Question: I am using 4 different 'LinearLayout' inside 4 different 'RelativeLayout'
4 different LinearLayout contains 'Imageview' ( 1 'imageview' , 2 'imageview' , 3 'imageview' or 4 'imageview') depending on the number of images avalailable for the specifc layout .
I achieved 1'imageview' , 2'imageview' layout successfully but not able to get 3'imageview' or 4'imageview'
I posted the expected image
I tried QuiltView library <URL> .. Didn't achieved the expected layout.
Also tried StaggeredGridView ...Library showed many errors ...
Hence applied my custom logic to get the expected layout
'''
<RelativeLayout android:id="@+id/rel_news_grid_photos_3"
android:layout_width="match_parent"
android:layout_height="wrap_content"
android:padding="10dip"
android:layout_below="@+id/rel_news_grid_photos_2"
>
<LinearLayout
android:layout_width="match_parent"
android:layout_height="200dp"
android:orientation="horizontal"
android:padding="5dp"
android:background="#FFFFFF">
<ImageView
android:id="@+id/img_grid_3_1"
android:layout_width="0dp"
android:layout_height="match_parent"
android:layout_weight="1"
android:src="@drawable/b"
android:scaleType="fitXY"/>
<LinearLayout
android:layout_width="match_parent"
android:layout_height="200dp"
android:orientation="vertical"
android:padding="5dp"
android:background="#FFFFFF">
<ImageView
android:id="@+id/img_grid_3_2"
android:layout_width="match_parent"
android:layout_height="0dp"
android:layout_weight="1"
android:src="@drawable/b"
android:scaleType="fitXY"
android:layout_marginLeft="5dp"/>
<ImageView
android:id="@+id/img_grid_3_3"
android:layout_width="match_parent"
android:layout_height="0dp"
android:layout_weight="1"
android:src="@drawable/b"
android:scaleType="fitXY"
android:layout_marginLeft="5dp"/>
</LinearLayout>
</LinearLayout>
</RelativeLayout>
'''
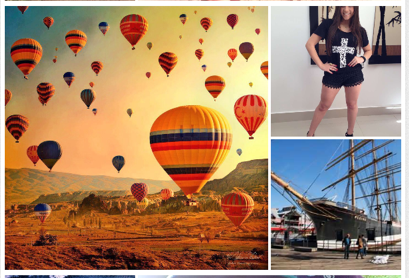
Answer: You should understand the 'weight' and 'LinearLayout' relationship firstly. The below code works for 3 ImageViews.
'''
<RelativeLayout android:id="@+id/rel_news_grid_photos_3"
android:layout_width="match_parent"
android:layout_height="wrap_content"
android:padding="10dip"
android:layout_below="@+id/rel_news_grid_photos_2"
xmlns:android="http://schemas.android.com/apk/res/android">
<LinearLayout
android:layout_width="match_parent"
android:layout_height="200dp"
android:orientation="horizontal"
android:weightSum="1"
android:padding="5dp"
android:background="#FFFFFF">
<ImageView
android:id="@+id/img_grid_3_1"
android:layout_width="0dp"
android:layout_height="fill_parent"
android:layout_weight="0.5"
android:scaleType="fitXY"
android:src="@drawable/b" />
<LinearLayout
android:layout_width="0dp"
android:layout_height="200dp"
android:layout_weight="0.5"
android:orientation="vertical"
android:weightSum="1"
android:padding="5dp"
android:background="#FFFFFF">
<ImageView
android:id="@+id/img_grid_3_2"
android:layout_width="match_parent"
android:layout_height="0dp"
android:layout_weight="0.5"
android:src="@drawable/b"
android:scaleType="fitXY"
android:layout_marginLeft="5dp"/>
<ImageView
android:id="@+id/img_grid_3_3"
android:layout_width="match_parent"
android:layout_height="0dp"
android:layout_weight="0.5"
android:src="@drawable/b"
android:scaleType="fitXY"
android:layout_marginLeft="5dp"/>
</LinearLayout>
</LinearLayout>
</RelativeLayout>
'''
'weightsum' is the sum of weights on the current 'LinearLayout'. For example your 'LinearLayout' has 2 childs and they weights 0.5, so your weightsum will be 1. If you do not set this parameter, it has a value of 1 as default.